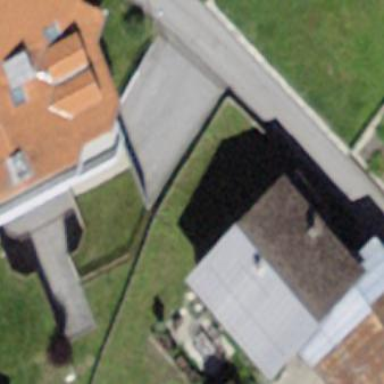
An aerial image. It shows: Detached building.